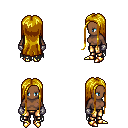
a pixel art fantasy rpg character, female body template, human, dark skin, black tattered cape, gold greaves, blonde extra-long hairstyle, metal gloves, gold boots, four views (front, back, left, right), 2x2 character sprite sheet, small pixel art, hard edges, no anti-aliasing